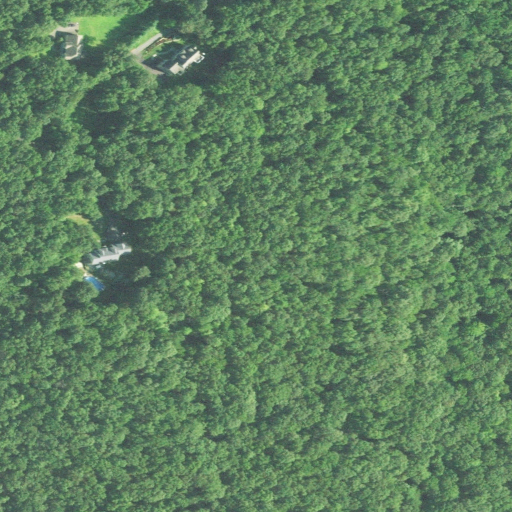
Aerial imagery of mountain in Connecticut named Honey Hill containing deciduous forest, woody wetlands, mixed forest, low intensity development, and open development